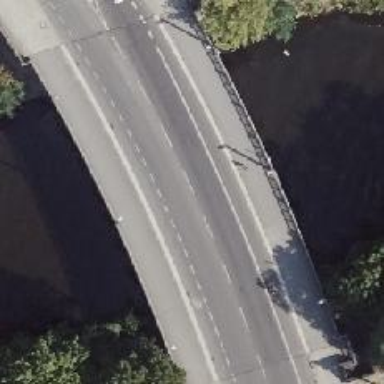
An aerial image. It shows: Tertiary road with asphalt surface running on beam bridge. There are separate sidewalks on both sides of the bridge. The bridge has exclusive lane for cyclists in both directions.